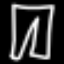
Label: pants